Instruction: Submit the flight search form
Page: home
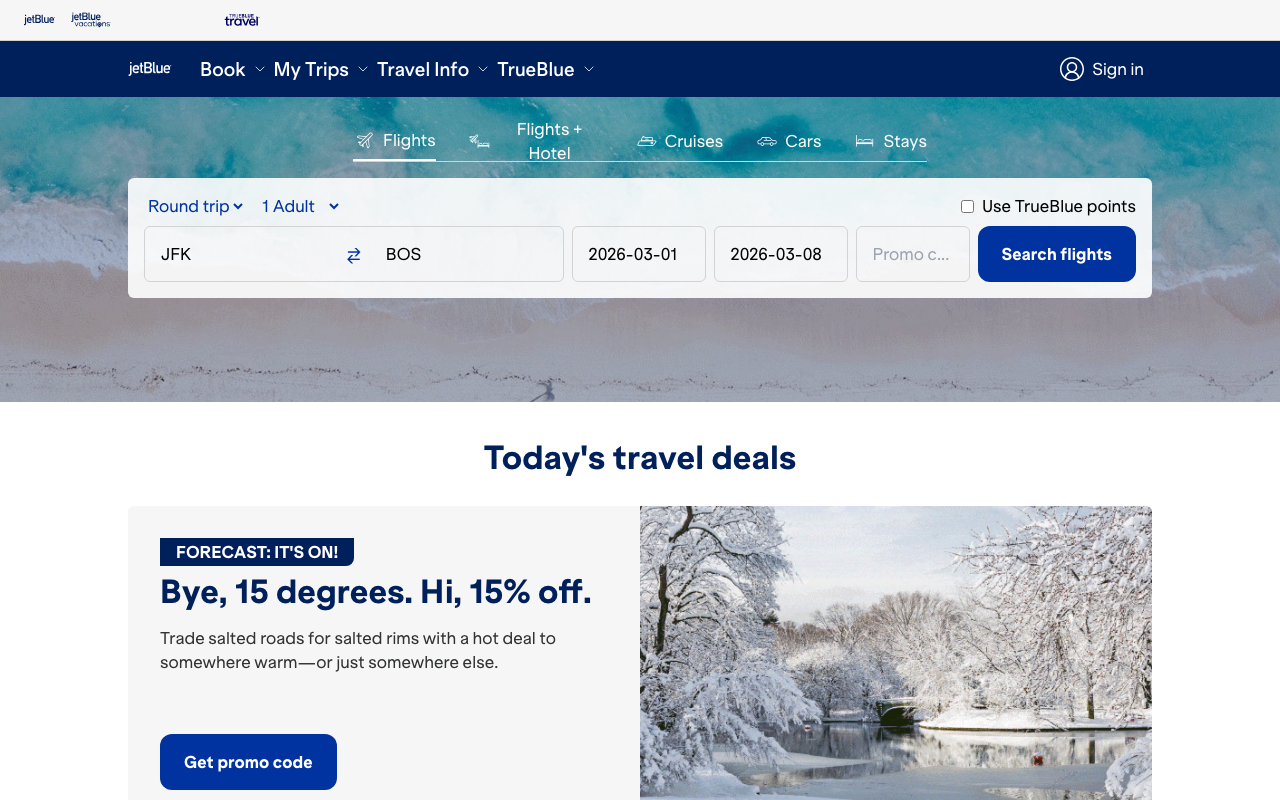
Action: click